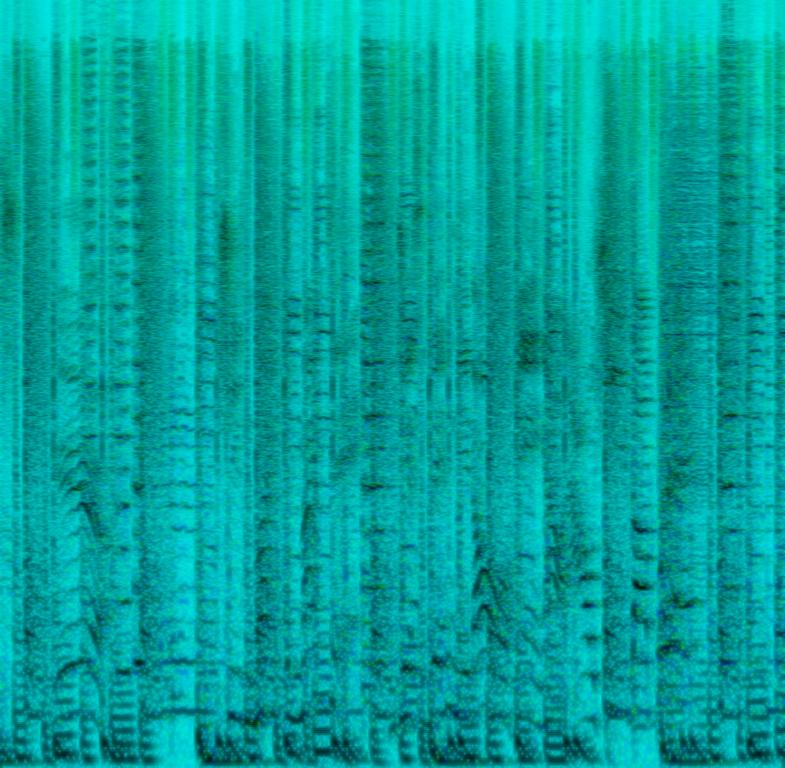
A male singer sings this exciting melody with backup singers in vocal harmony. The song is medium fast tempo with a steady drumming rhythm, keyboard accompaniment, groovy bass line and various percussion hits. The song is energetic and passionate. The song is a retro pop hit.